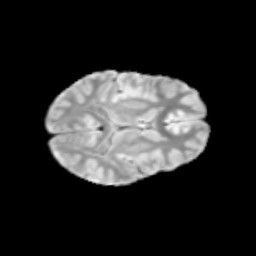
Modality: T2w
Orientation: axial
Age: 10
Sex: male
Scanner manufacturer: siemens
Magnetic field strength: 3 T
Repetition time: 3.8 s
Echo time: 0.07 s